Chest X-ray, AP view. Patient: 38 years old, sex M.
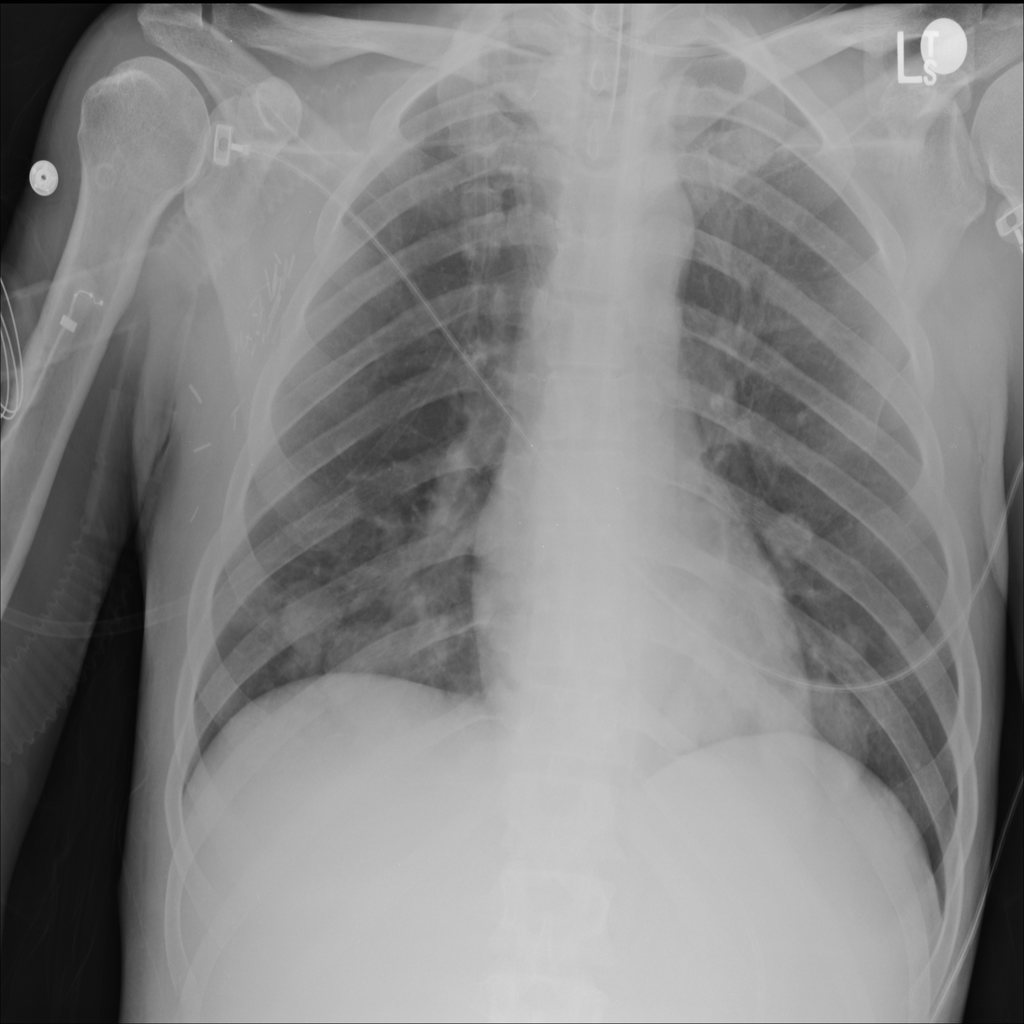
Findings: Mass, Nodule